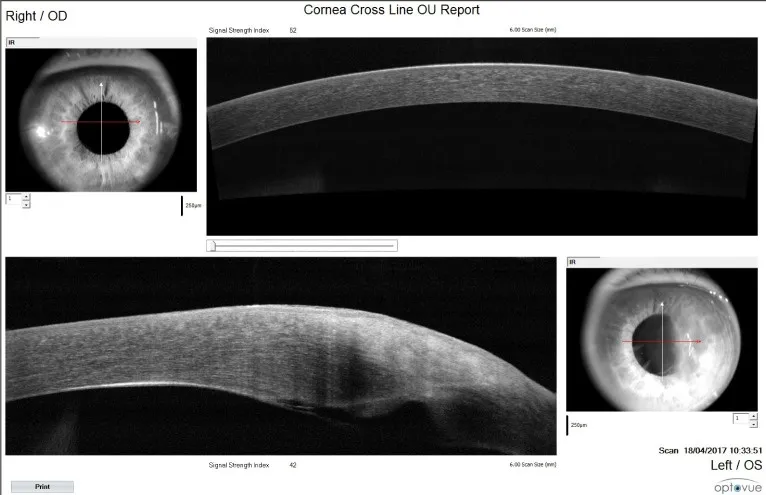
Frontal photography of Case 2 demonstrative features of Graves' orbitopathy.
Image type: ophthalmic_imaging (oct)